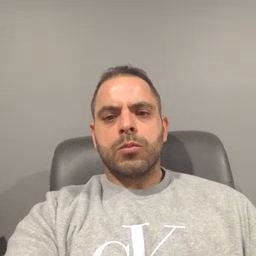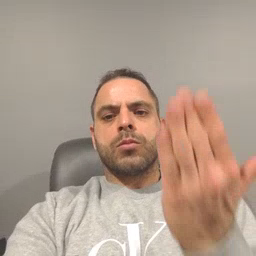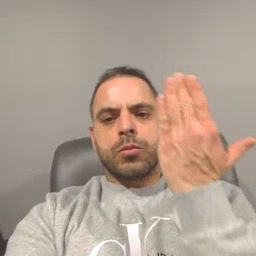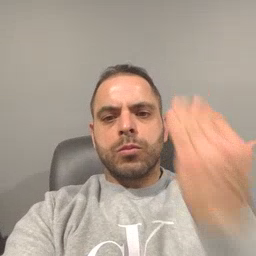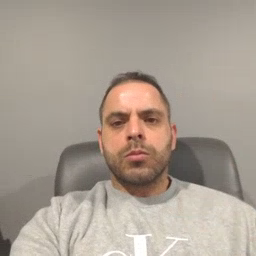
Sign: morning